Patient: sex M, age 79
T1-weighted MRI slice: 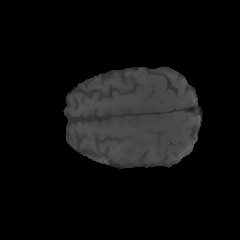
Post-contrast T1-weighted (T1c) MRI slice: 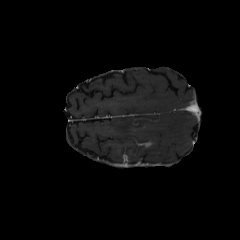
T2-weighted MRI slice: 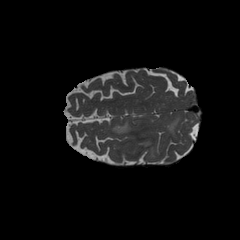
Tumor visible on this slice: yes
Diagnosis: Glioblastoma, IDH-wildtype
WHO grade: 4